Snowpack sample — Buffalo Mountain, Silverthorne, Colorado, USA (2/22/26, 2:02 PM MST)
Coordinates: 39.622, -106.113
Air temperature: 33 °F
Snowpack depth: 63 cm
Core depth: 20 cm
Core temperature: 23 °F
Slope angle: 11°, slope face: 116°
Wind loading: low
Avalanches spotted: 0
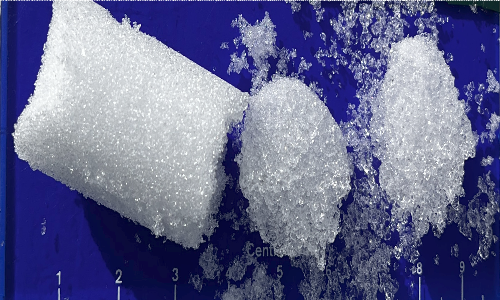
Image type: core
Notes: In a firebreak similar to site 1, minimal wind loading with no spotted avalanches (not many faces in view though)